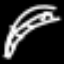
Label: leaf